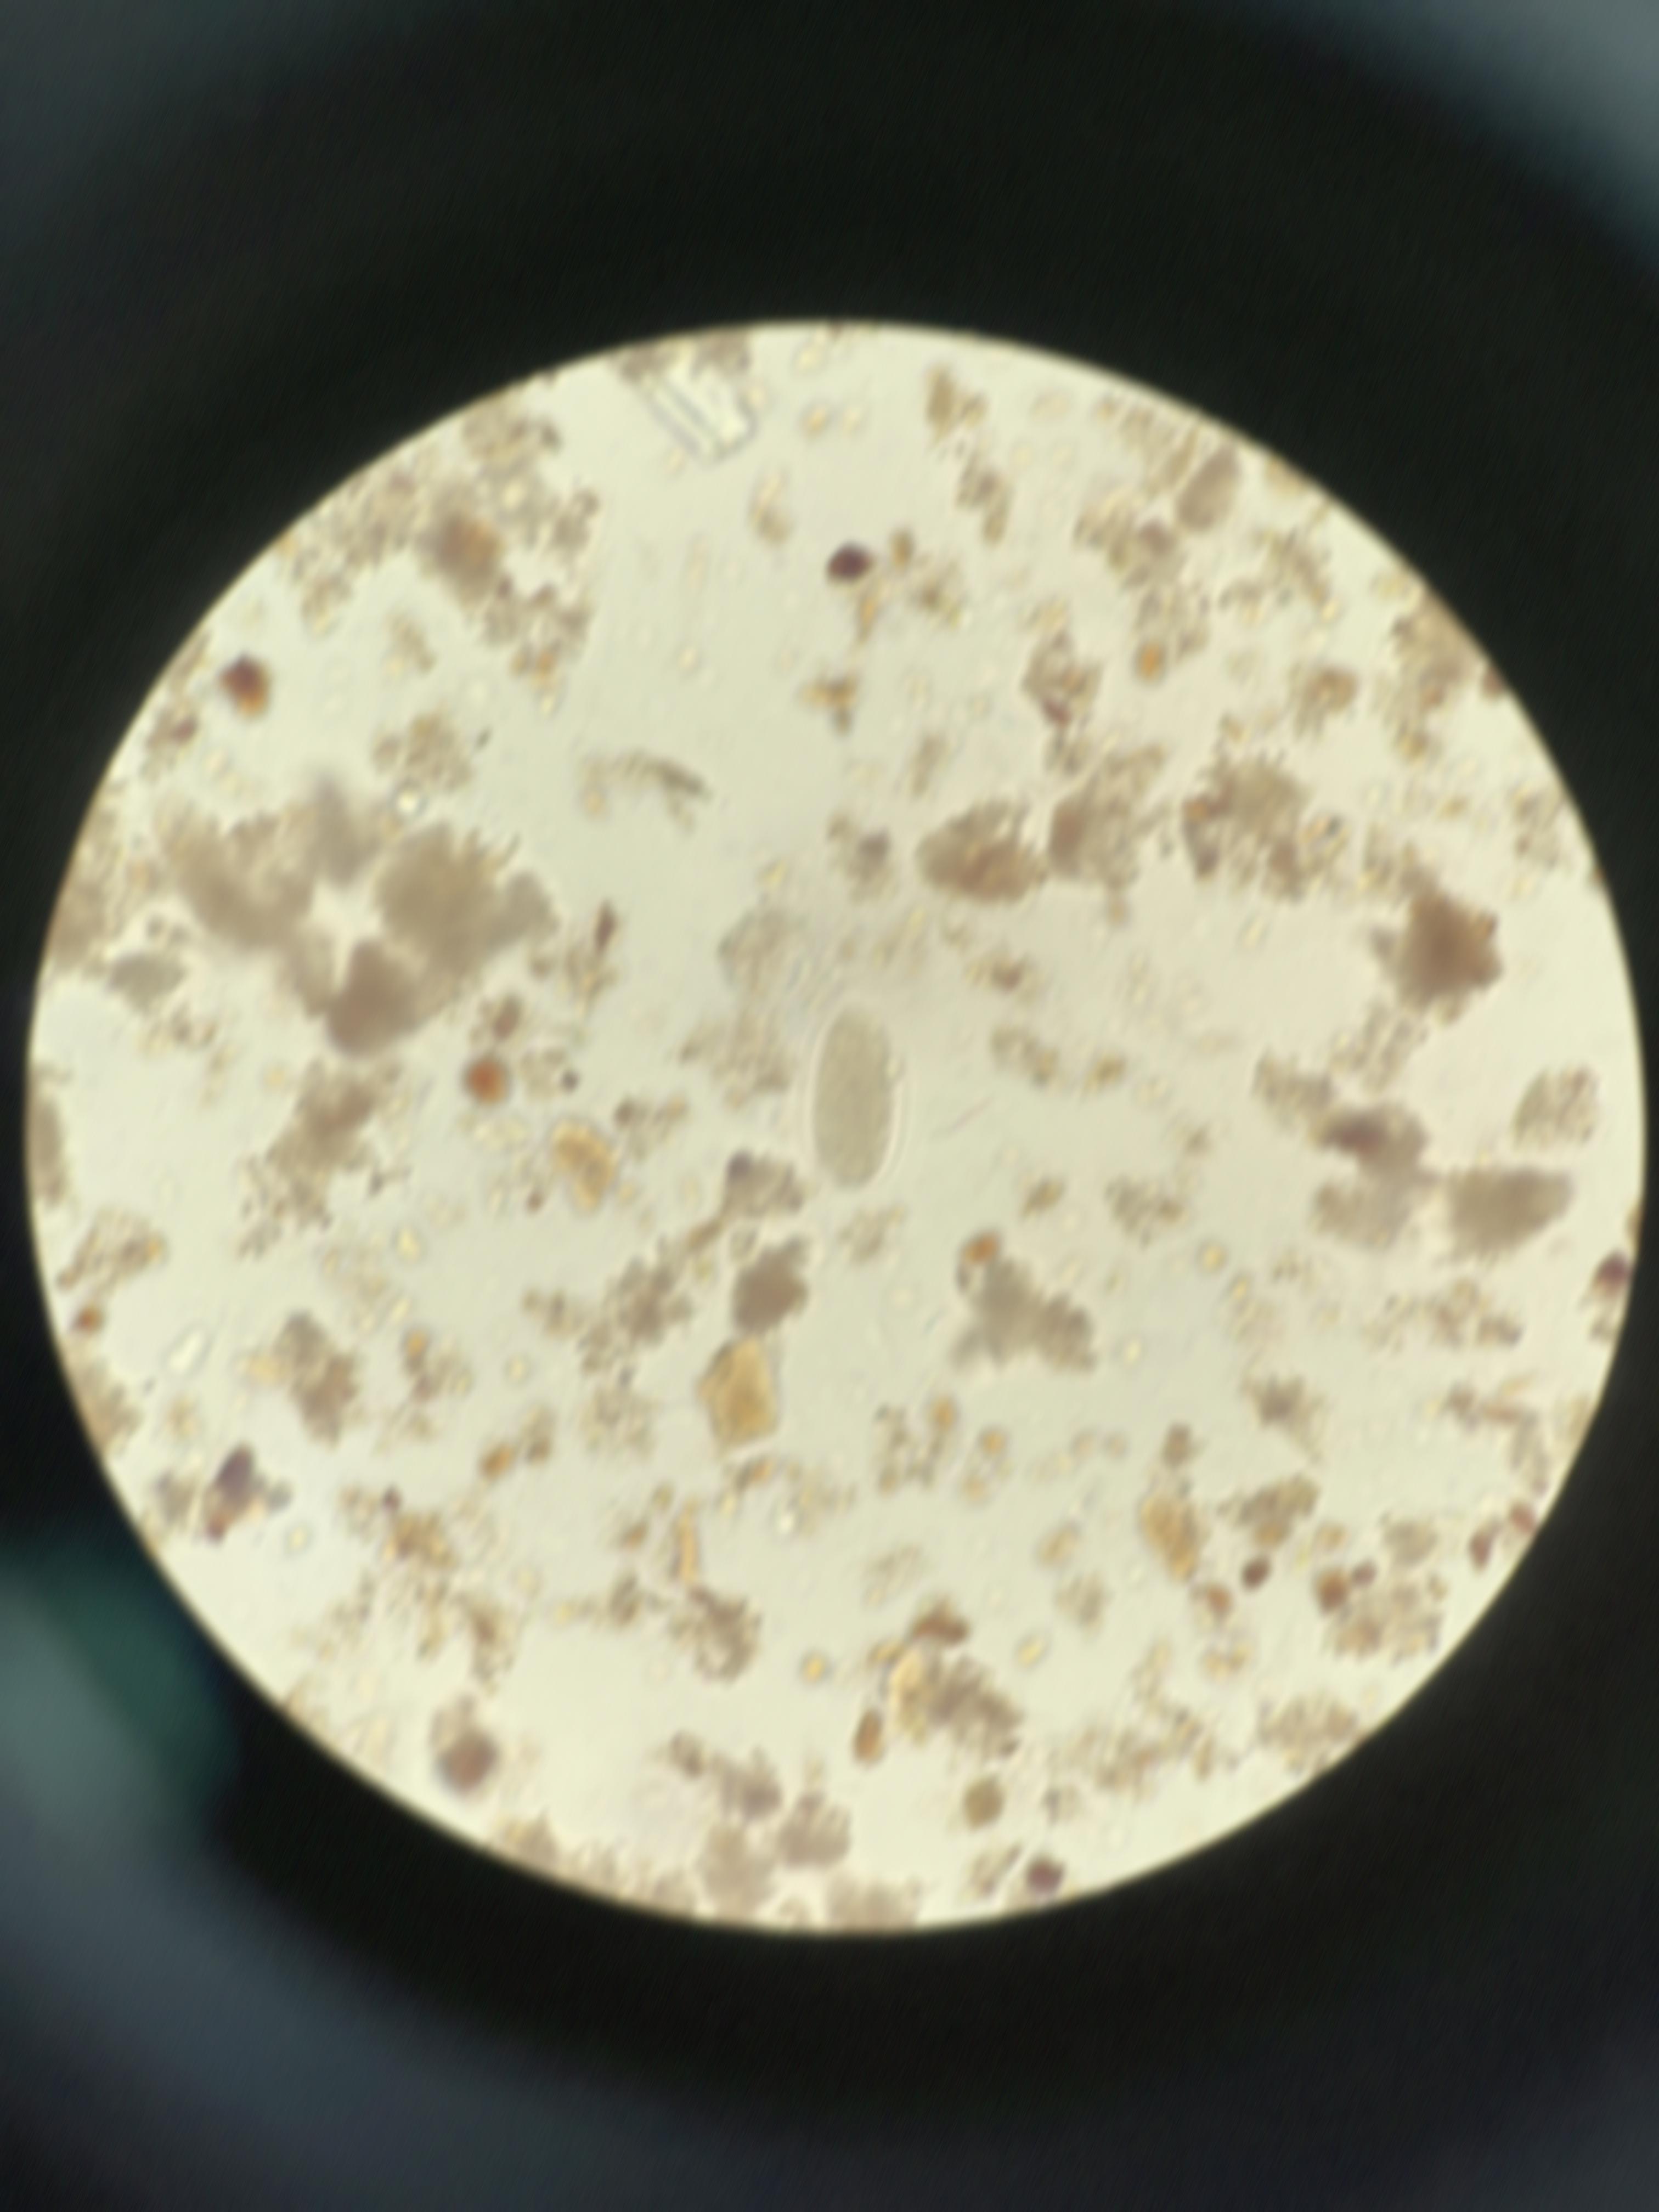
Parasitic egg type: Hookworm egg